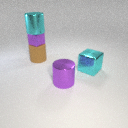
large cyan metal cylinder above small purple metal cube